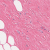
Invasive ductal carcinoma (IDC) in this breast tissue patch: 0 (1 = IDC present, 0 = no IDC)